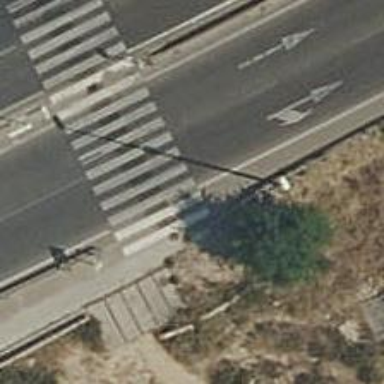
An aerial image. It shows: Sidewalk along the footway.